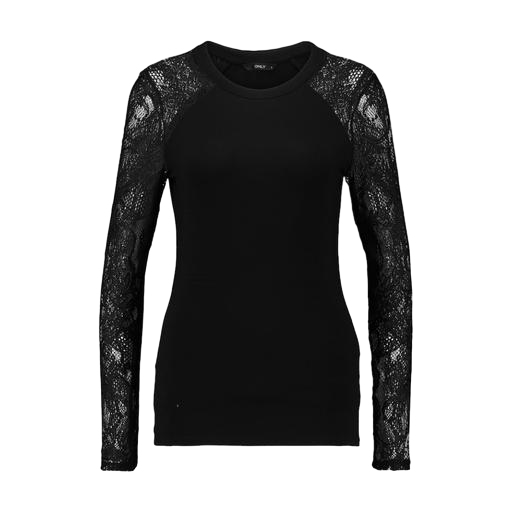
black lace-sleeve top, black long-sleeved lace top, long lace sleeves, white background